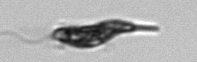
Label: Euglena